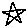
Label: star